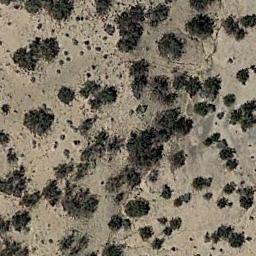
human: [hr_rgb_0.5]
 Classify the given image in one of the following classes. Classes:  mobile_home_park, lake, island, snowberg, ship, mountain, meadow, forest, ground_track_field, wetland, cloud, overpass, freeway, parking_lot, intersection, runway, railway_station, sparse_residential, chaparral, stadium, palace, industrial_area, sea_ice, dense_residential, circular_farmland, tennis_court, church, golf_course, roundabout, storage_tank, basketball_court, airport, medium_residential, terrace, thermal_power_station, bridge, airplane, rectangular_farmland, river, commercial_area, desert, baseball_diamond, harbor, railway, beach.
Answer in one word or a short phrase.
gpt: chaparral